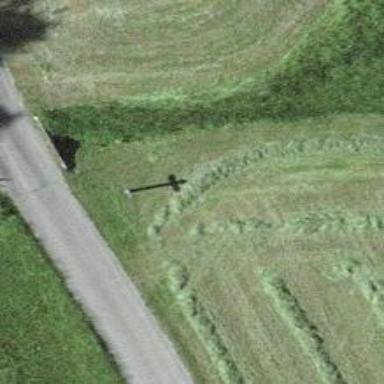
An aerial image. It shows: Historic wayside cross.